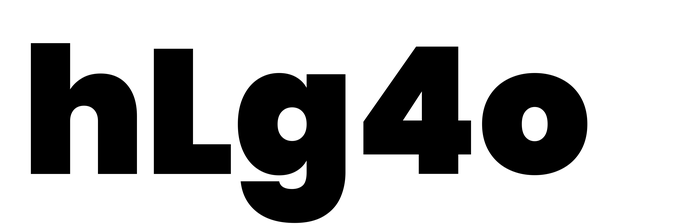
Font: Poppins-Black